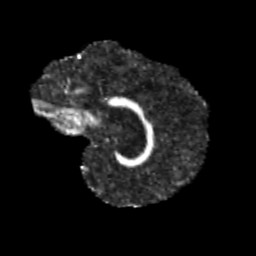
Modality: FA
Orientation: sagittal
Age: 12
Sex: male
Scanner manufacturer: siemens
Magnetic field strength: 3 T
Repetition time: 3.8 s
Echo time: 0.07 s